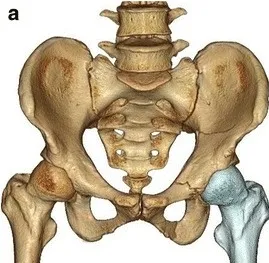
Preoperative 3D-CT. A; Frontal view.
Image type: radiology (ct)